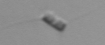
Label: Chaetoceros_tenuissimus